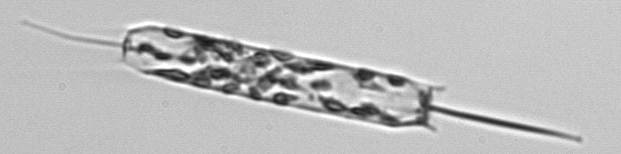
Label: Ditylum_brightwellii